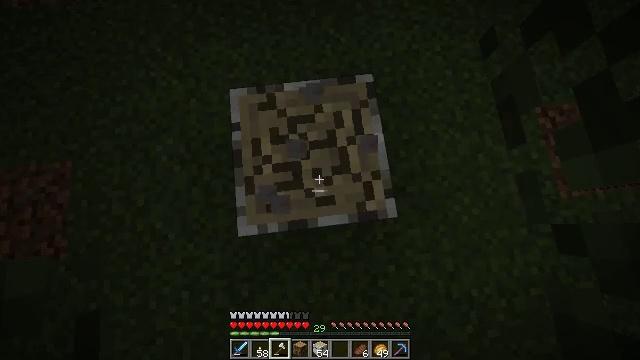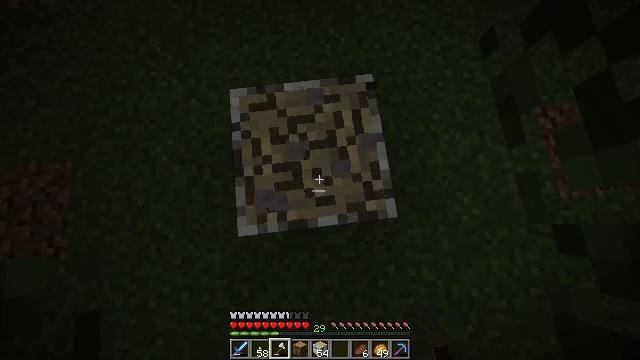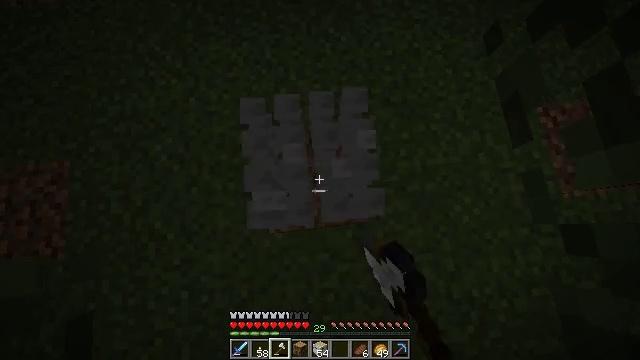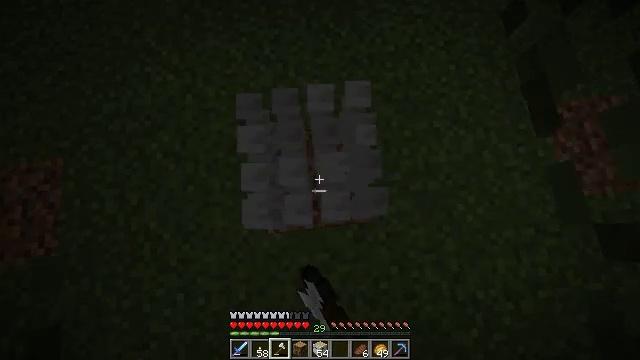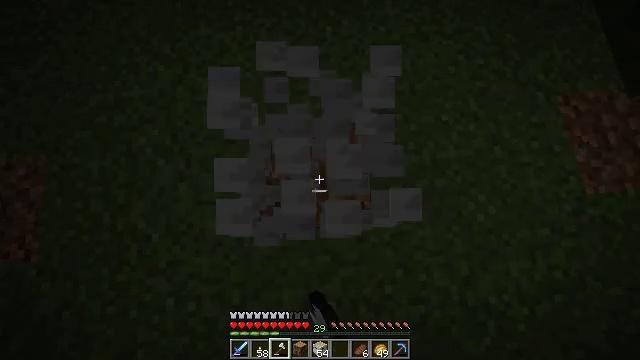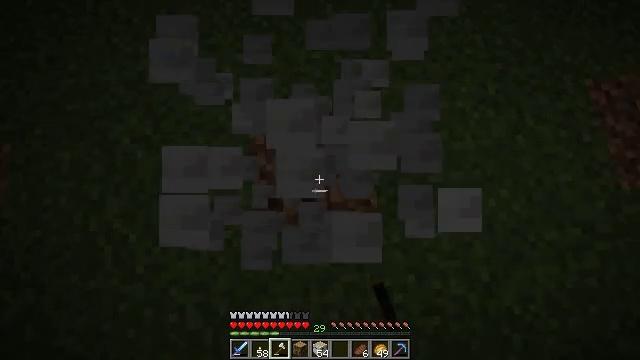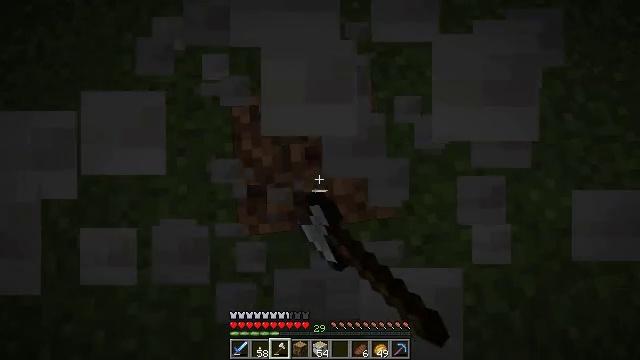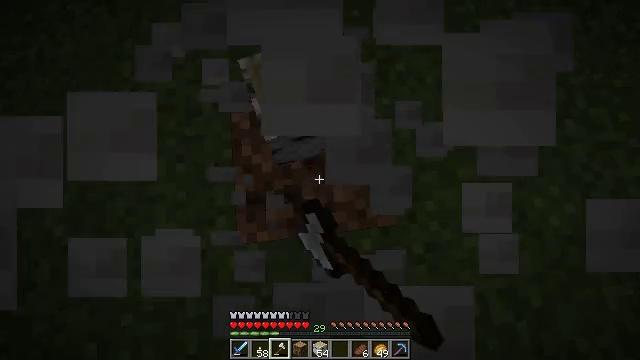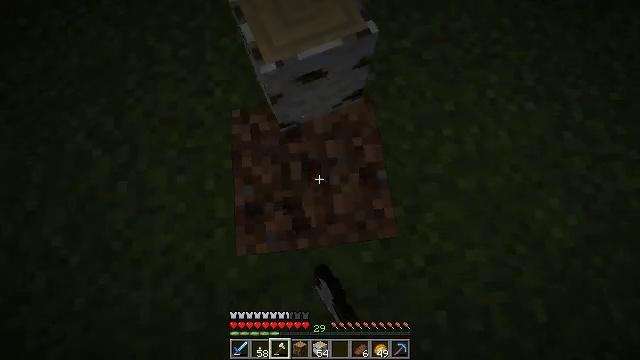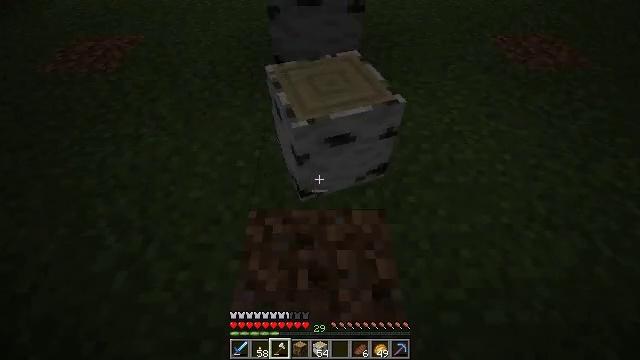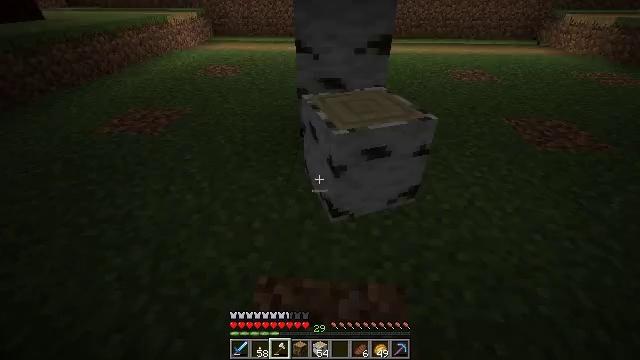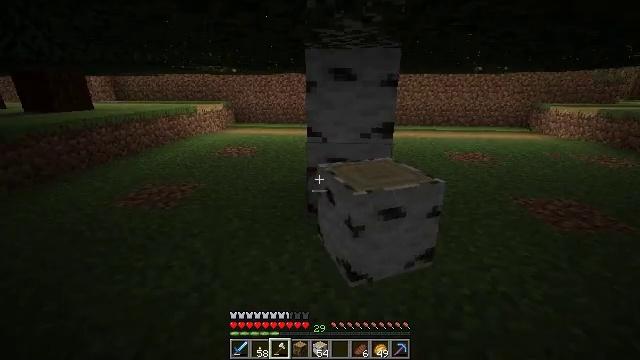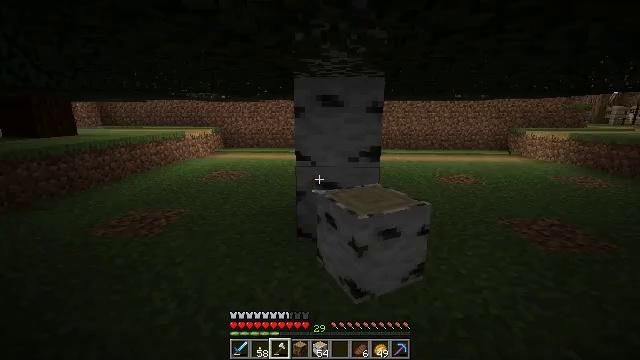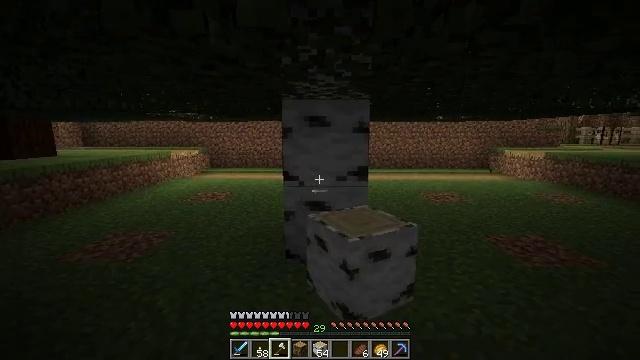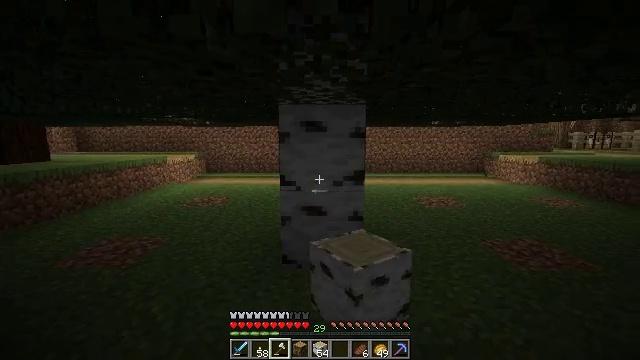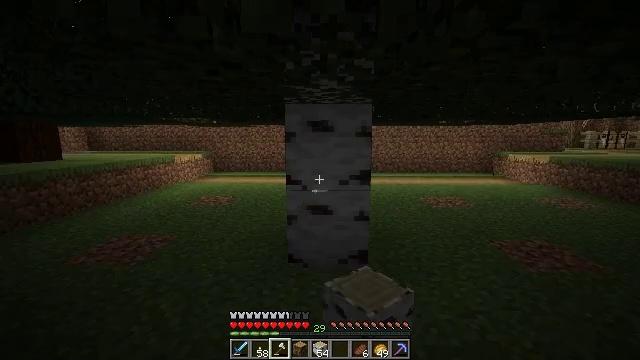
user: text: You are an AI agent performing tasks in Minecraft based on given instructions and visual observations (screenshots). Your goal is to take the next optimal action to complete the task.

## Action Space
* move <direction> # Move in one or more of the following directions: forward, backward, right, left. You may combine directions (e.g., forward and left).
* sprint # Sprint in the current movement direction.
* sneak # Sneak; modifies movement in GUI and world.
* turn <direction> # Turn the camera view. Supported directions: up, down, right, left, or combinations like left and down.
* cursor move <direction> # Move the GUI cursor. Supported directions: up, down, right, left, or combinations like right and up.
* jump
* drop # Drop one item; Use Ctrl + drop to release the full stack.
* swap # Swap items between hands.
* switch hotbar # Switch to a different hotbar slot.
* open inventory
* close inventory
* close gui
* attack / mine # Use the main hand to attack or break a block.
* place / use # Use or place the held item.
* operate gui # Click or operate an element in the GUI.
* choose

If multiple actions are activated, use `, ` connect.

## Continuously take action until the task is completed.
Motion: motion action
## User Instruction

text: Gather birch log for crafting.
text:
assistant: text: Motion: attack / mine
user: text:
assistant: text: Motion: attack / mine
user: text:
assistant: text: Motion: attack / mine
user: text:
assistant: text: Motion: attack / mine
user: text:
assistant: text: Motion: attack / mine
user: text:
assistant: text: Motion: attack / mine
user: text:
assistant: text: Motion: turn up, attack / mine
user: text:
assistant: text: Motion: turn up, attack / mine
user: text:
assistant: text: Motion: turn left and up
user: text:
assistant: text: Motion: turn left and up
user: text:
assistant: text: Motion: turn left and up
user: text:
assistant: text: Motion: turn right and up
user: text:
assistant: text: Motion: turn right and up
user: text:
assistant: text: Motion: turn up
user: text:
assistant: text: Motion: turn left
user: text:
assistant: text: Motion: no_op
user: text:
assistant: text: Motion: no_op
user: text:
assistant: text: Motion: move forward
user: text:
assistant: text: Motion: move forward
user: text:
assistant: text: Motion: move forward
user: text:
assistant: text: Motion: move forward, turn right and up
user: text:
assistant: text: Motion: move forward, turn right and up
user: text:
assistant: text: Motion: move forward, attack / mine
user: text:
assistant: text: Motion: move forward, attack / mine
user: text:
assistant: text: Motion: move forward, attack / mine
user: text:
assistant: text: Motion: move forward, attack / mine
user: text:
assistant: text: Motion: move forward, attack / mine
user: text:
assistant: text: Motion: move forward, attack / mine
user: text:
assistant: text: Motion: move forward, attack / mine
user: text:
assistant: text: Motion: attack / mine